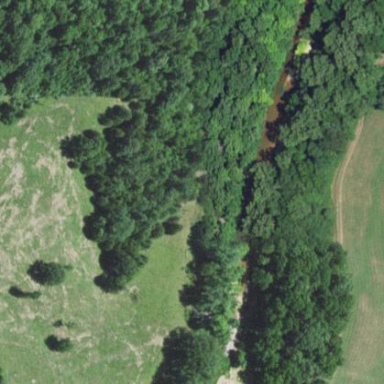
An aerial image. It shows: Serene woodland landscape.